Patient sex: M
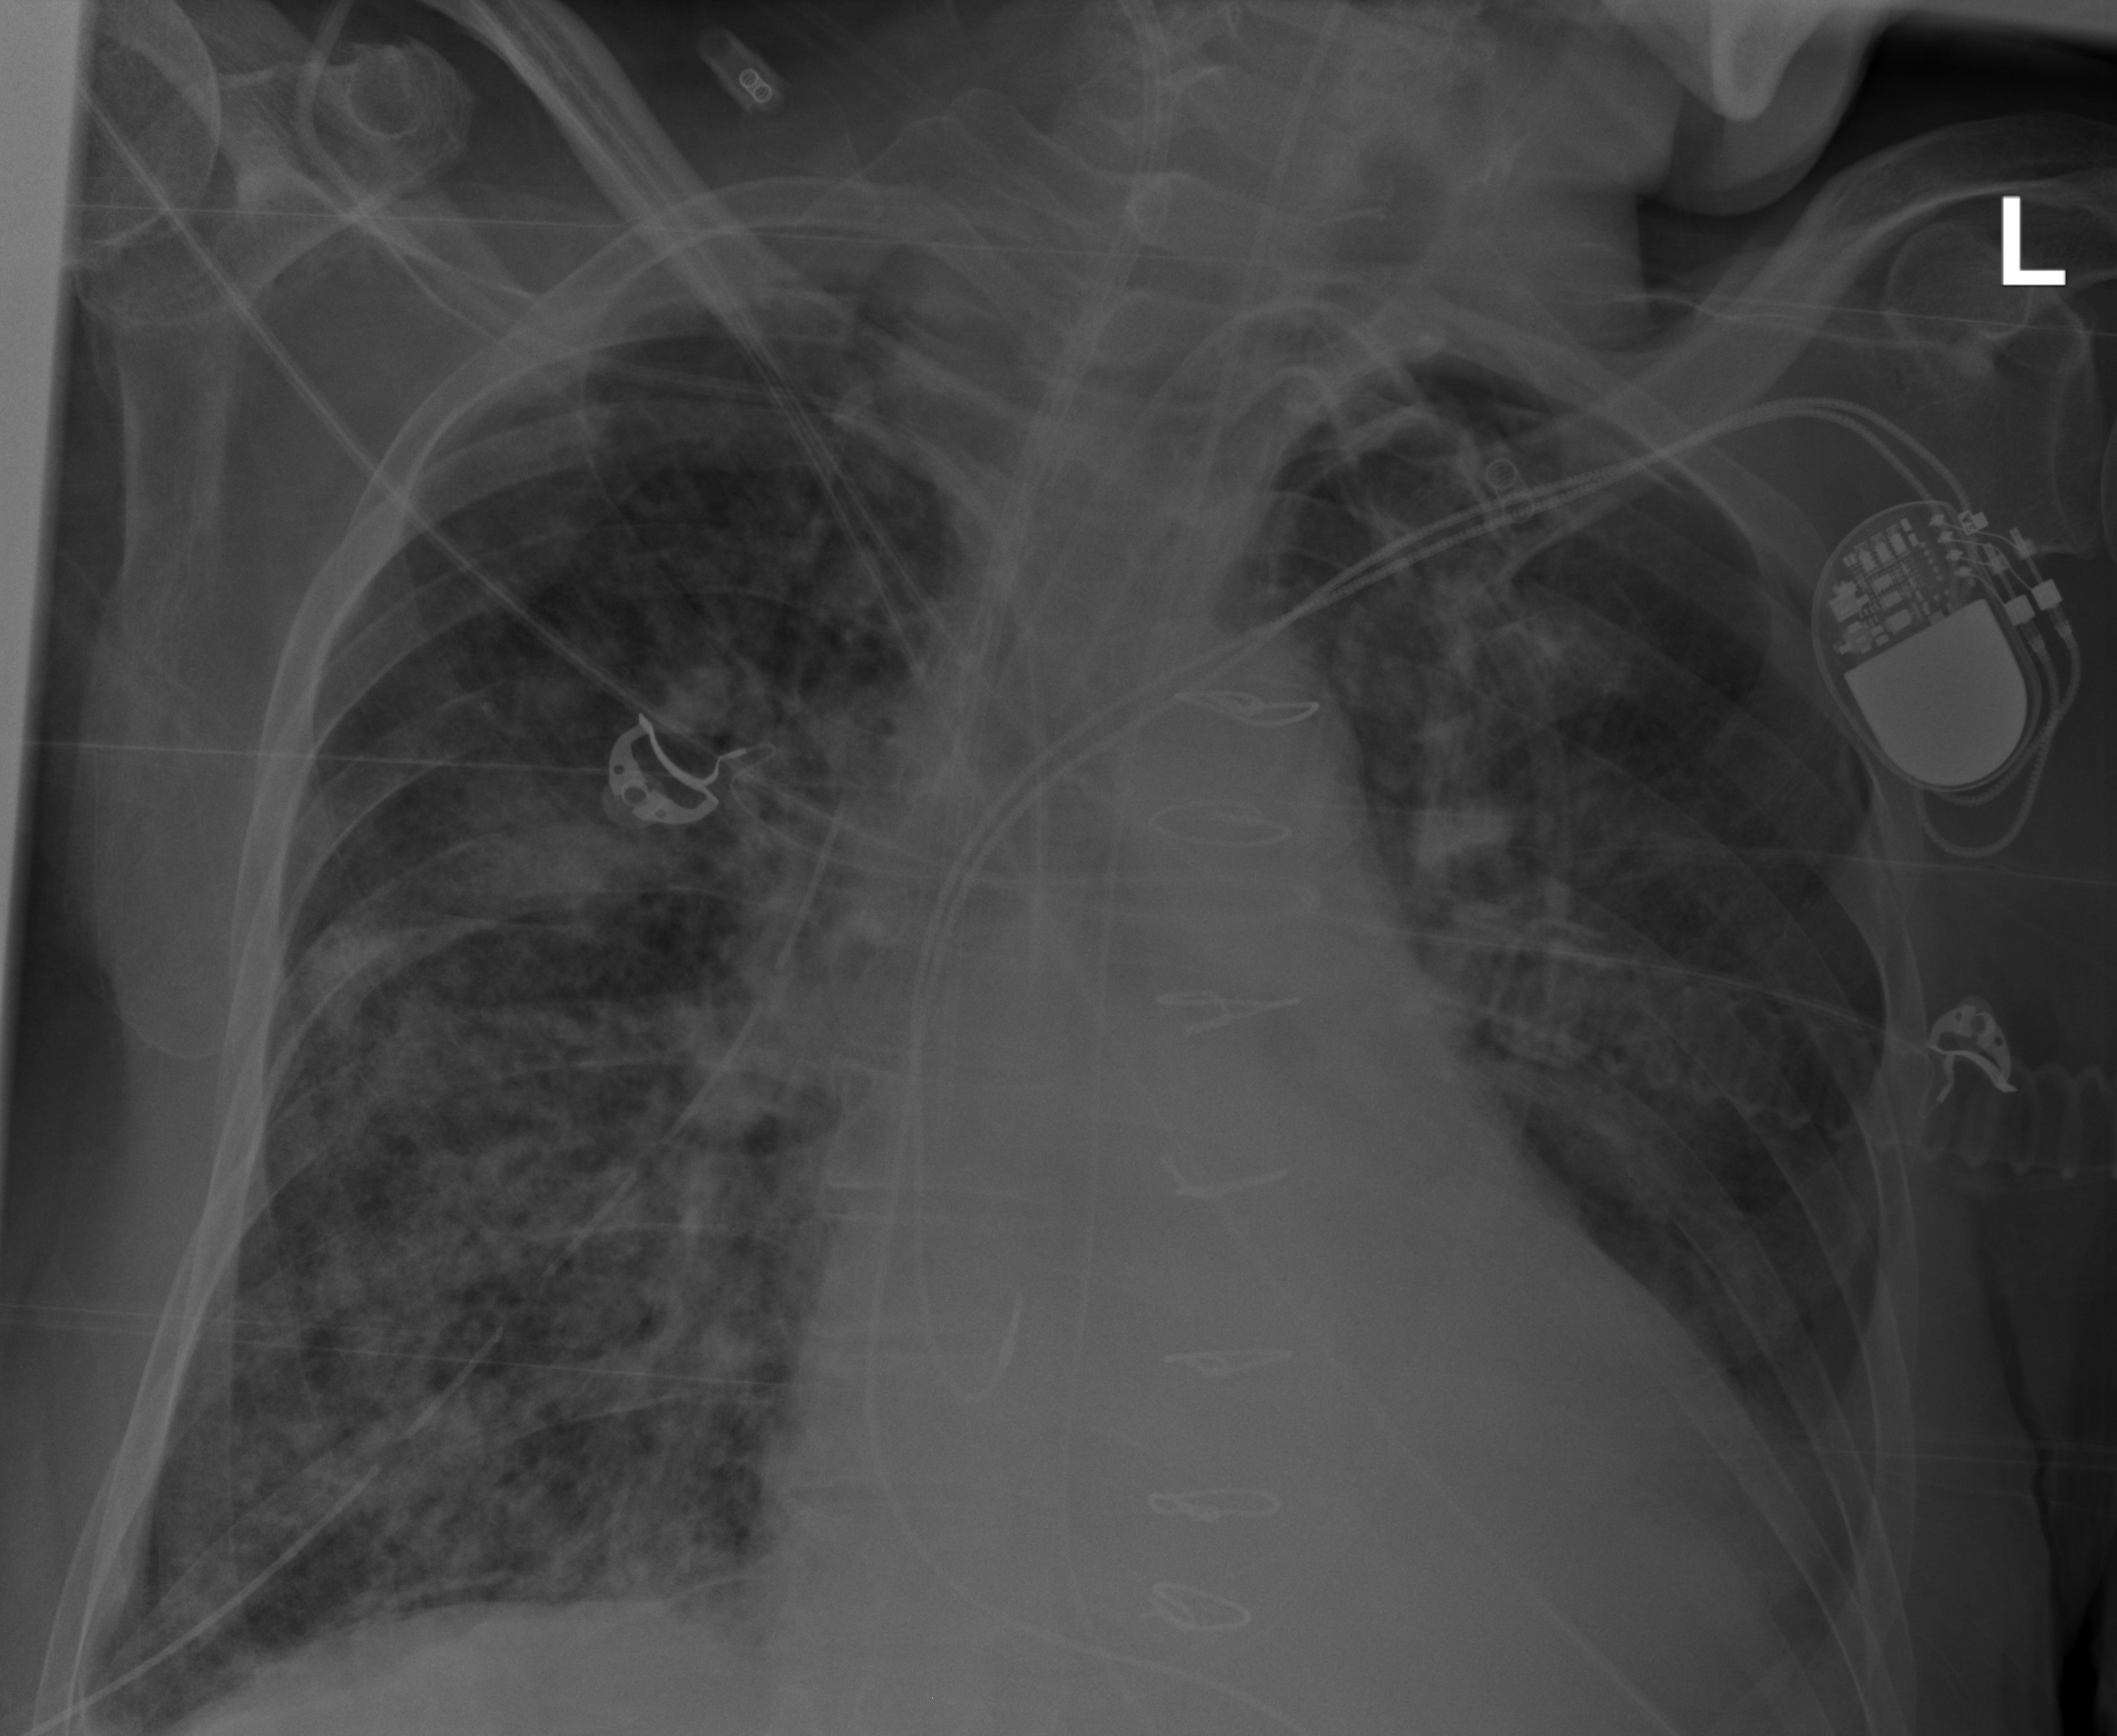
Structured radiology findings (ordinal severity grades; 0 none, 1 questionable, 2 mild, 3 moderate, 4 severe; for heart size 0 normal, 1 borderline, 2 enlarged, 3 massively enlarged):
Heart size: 1
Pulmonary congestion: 1
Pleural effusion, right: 0
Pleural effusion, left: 0
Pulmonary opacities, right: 3
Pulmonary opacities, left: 3
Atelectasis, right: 3
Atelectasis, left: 2